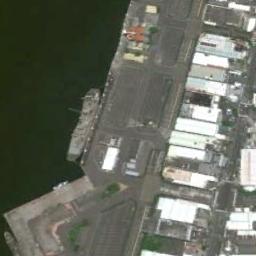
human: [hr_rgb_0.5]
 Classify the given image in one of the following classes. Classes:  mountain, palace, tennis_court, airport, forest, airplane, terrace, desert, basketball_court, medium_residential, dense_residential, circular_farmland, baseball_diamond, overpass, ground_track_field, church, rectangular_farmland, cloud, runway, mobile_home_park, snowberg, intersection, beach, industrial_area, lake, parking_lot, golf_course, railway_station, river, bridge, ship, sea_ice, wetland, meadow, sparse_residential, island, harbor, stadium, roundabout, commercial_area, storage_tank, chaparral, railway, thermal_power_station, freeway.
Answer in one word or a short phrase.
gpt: ship